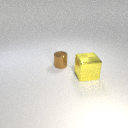
small brown metal cylinder behind large yellow metal cube